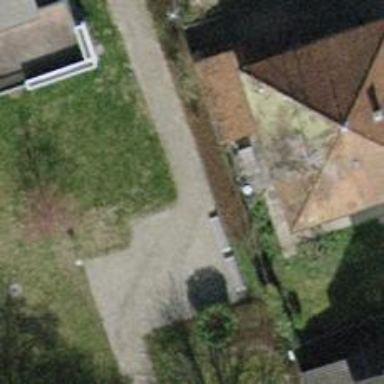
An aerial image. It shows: Sidewalk along the footway.